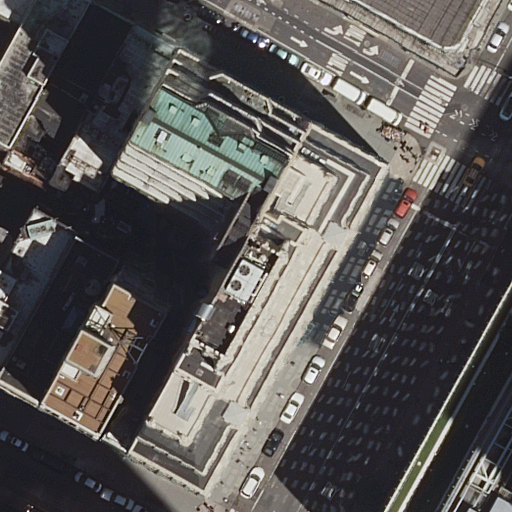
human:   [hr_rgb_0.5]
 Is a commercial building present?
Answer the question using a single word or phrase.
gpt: yes

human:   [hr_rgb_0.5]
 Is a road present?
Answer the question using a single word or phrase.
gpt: yes

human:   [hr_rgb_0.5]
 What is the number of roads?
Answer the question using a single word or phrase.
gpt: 5

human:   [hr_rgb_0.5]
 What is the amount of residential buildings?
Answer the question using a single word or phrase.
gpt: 12

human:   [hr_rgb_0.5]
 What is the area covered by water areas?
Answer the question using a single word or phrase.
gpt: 0m2

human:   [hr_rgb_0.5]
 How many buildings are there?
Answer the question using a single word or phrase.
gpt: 13

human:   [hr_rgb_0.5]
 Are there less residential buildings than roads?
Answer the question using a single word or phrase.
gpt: no

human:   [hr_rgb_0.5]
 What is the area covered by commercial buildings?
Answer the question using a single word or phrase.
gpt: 2512m2

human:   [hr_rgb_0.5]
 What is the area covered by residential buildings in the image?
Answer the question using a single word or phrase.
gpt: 5166m2

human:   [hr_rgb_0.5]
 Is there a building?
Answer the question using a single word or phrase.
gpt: yes

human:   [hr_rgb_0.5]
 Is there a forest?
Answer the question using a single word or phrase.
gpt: no

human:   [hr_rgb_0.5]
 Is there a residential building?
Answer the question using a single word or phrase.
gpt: yes

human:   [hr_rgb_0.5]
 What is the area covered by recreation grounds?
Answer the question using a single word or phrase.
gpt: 0m2

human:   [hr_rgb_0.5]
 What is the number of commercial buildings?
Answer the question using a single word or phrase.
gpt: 1

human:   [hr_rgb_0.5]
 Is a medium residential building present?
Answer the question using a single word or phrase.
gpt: yes

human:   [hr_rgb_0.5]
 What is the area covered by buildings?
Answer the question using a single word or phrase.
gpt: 7678m2

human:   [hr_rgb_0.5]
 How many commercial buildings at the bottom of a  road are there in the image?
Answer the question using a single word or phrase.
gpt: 1

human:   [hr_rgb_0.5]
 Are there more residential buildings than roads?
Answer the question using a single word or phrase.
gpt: yes

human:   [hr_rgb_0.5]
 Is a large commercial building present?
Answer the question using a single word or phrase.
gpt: yes

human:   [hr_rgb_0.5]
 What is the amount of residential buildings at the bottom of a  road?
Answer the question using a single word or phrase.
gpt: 7

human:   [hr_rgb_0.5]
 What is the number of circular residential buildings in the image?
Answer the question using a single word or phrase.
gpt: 0

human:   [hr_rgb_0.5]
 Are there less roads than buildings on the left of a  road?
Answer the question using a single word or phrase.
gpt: yes

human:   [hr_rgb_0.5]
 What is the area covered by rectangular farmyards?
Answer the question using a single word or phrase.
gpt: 0m2

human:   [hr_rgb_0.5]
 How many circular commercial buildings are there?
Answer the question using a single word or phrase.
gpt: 0

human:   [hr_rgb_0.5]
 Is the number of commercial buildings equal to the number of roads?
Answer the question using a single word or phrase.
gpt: no

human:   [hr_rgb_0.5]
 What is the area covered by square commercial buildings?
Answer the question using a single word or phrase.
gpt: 0m2

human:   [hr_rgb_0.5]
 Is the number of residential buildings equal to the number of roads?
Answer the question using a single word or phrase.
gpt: no

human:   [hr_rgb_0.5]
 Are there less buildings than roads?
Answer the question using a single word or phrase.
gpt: no

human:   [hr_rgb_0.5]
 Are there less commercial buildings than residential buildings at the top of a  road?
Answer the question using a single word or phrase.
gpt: yes

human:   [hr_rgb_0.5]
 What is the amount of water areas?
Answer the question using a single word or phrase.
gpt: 0

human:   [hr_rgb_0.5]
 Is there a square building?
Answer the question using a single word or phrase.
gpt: no

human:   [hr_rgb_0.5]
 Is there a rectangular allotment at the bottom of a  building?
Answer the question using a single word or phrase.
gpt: no

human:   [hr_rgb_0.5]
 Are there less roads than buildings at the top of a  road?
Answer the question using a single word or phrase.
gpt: yes

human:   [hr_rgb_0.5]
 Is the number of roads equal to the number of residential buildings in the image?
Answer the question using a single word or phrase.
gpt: no

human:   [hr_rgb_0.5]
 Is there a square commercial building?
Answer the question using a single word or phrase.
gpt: no

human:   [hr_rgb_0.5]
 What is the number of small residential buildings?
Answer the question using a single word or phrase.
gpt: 3

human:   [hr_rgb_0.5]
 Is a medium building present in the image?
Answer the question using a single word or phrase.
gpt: yes

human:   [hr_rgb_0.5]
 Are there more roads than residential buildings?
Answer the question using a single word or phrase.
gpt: no

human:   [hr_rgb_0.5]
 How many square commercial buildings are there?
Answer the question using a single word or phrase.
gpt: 0

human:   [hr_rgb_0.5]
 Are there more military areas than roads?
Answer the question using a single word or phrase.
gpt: no

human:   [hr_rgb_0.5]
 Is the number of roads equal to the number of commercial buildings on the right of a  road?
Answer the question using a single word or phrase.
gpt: no

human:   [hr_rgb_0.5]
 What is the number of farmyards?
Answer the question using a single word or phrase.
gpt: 0

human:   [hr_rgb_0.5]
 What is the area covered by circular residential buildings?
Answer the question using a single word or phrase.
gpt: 0m2

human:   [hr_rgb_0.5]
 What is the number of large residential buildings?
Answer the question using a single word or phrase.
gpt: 3

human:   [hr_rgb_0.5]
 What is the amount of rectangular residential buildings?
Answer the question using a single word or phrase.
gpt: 10

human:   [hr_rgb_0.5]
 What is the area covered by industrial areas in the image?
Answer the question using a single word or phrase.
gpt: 0m2

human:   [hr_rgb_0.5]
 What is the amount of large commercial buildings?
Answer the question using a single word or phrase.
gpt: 1

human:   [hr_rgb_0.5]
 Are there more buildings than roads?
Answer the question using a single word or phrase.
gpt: yes

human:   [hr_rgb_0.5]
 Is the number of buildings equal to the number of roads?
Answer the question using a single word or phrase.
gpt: no

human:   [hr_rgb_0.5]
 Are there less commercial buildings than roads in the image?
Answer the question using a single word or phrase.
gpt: yes

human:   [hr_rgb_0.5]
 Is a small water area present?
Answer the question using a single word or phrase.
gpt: no

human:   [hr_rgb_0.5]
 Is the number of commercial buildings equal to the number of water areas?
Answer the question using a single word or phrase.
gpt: no

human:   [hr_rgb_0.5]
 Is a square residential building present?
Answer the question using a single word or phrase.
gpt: no

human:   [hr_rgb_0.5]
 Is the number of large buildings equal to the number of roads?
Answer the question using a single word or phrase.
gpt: no

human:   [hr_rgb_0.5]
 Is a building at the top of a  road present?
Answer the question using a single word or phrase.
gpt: yes

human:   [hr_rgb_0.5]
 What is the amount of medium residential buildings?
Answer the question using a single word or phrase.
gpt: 6

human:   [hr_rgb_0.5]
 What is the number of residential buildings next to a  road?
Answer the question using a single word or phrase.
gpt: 12

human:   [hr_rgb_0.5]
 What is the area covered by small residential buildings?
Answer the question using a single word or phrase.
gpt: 145m2

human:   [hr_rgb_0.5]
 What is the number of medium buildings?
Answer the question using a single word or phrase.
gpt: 6

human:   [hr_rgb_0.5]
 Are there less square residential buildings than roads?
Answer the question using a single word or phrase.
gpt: yes

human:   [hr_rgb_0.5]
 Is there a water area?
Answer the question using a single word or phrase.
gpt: no

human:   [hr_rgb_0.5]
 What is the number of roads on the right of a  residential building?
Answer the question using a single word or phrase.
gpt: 5

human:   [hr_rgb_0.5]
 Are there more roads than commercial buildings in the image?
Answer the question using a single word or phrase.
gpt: yes

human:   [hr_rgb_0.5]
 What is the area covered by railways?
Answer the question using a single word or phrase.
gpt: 0m2